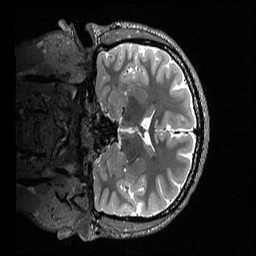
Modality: T2w
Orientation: coronal
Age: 38
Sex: male
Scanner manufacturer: siemens
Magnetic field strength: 3 T
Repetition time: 3.2 s
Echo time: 0.566 s